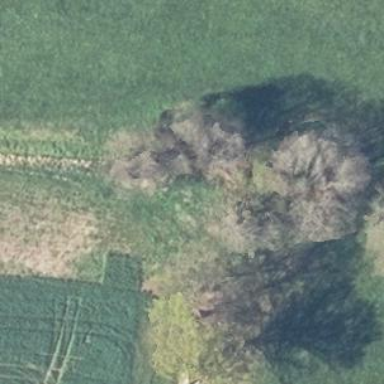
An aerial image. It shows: Row of deciduous broadleaved trees.